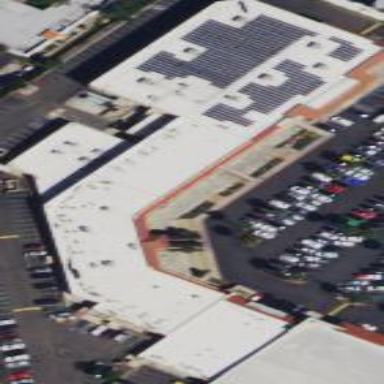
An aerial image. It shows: Commercial building.